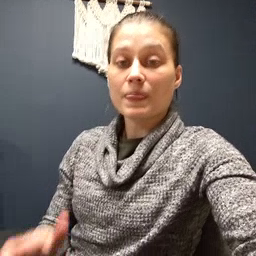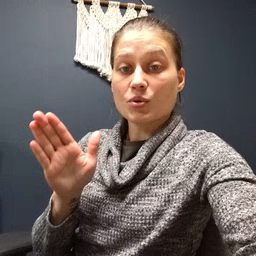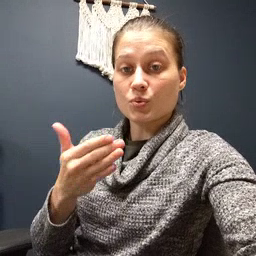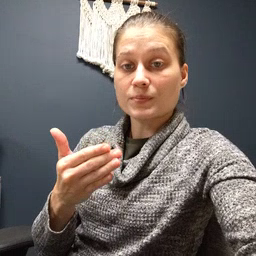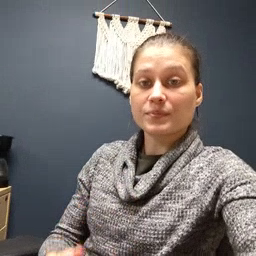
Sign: room